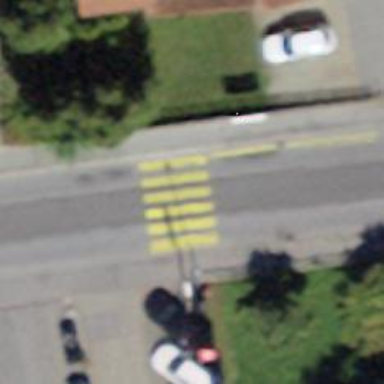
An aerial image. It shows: Uncontrolled road crossing.